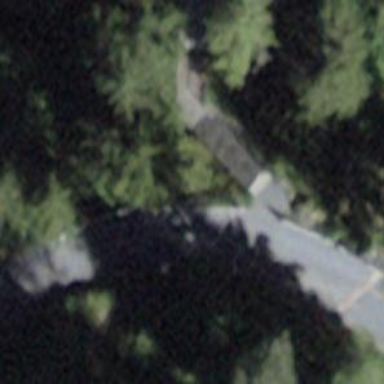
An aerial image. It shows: Road with steps.